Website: macys
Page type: cart
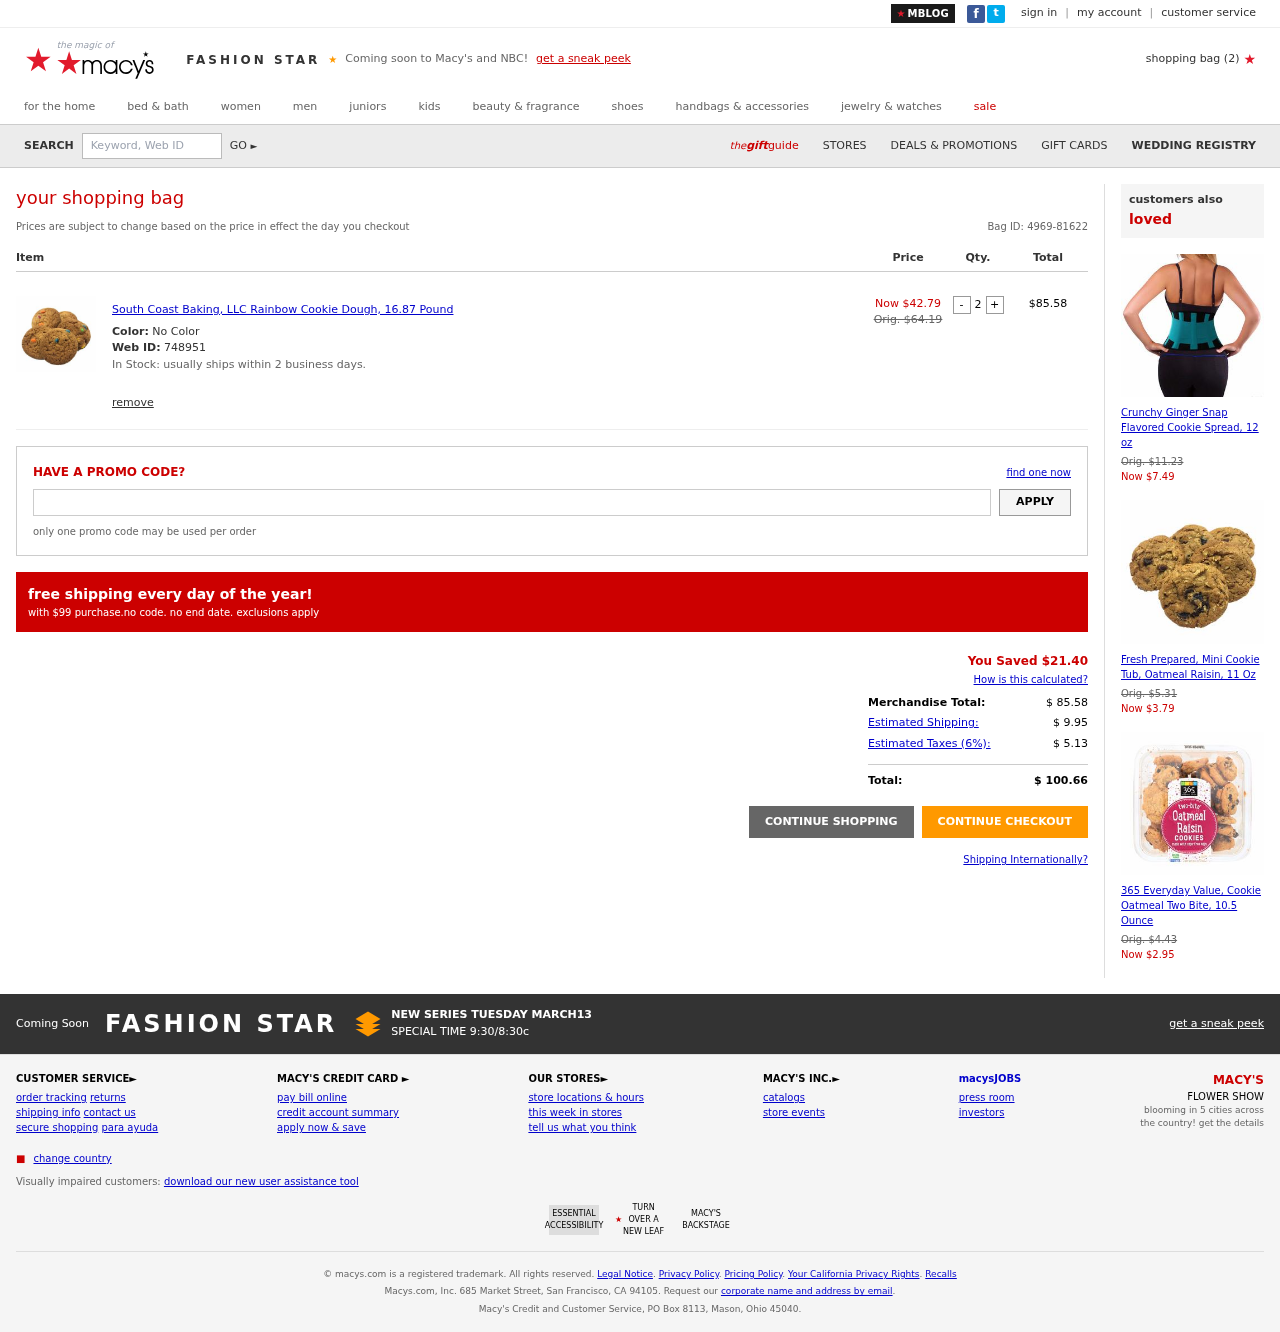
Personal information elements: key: PII_PROMO_CODE
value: HOLIDAY96
Product elements: key: PRODUCT1_NAME
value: South Coast Baking, LLC Rainbow Cookie Dough, 16.87 Pound
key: PRODUCT1_PRICE
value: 42.79
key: PRODUCT1_QUANTITY
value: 2
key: PRODUCT2_NAME
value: Crunchy Ginger Snap Flavored Cookie Spread, 12 oz
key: PRODUCT2_PRICE
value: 7.49
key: PRODUCT3_NAME
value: Fresh Prepared, Mini Cookie Tub, Oatmeal Raisin, 11 Oz
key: PRODUCT3_PRICE
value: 3.79
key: PRODUCT4_NAME
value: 365 Everyday Value, Cookie Oatmeal Two Bite, 10.5 Ounce
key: PRODUCT4_PRICE
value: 2.95
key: PRODUCT1_SKU
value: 748951
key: PRODUCT1_ORIGINAL_PRICE
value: Orig. $64.19
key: PRODUCT1_TOTAL
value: $85.58
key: PRODUCT2_ORIGINAL_PRICE
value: Orig. $11.23
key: PRODUCT3_ORIGINAL_PRICE
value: Orig. $5.31
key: PRODUCT4_ORIGINAL_PRICE
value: Orig. $4.43
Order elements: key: ORDER_NUM_ITEMS
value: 2
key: ORDER_ID
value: Bag ID: 4969-81622
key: ORDER_SAVINGS
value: $21.40
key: ORDER_SUBTOTAL
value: $ 85.58
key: ORDER_SHIPPING_COST
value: $ 9.95
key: ORDER_TAX
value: $ 5.13
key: ORDER_TOTAL
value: $ 100.66